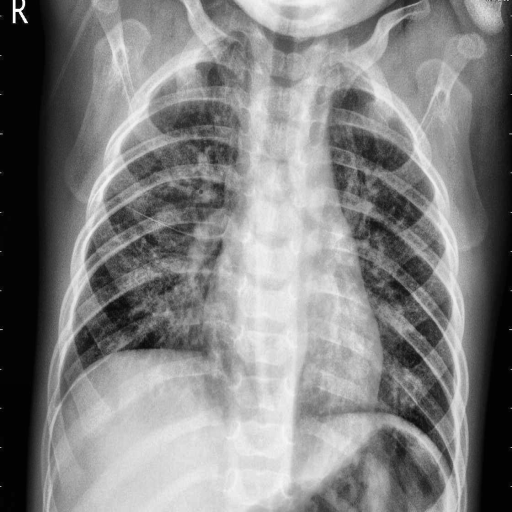
Finding: PNEUMONIA